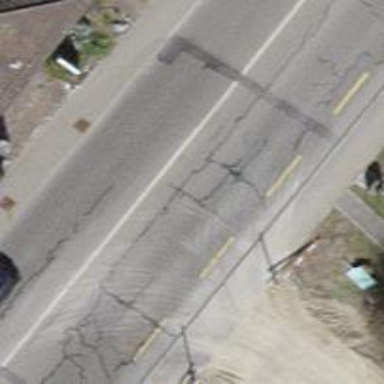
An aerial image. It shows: Road with traffic signals.